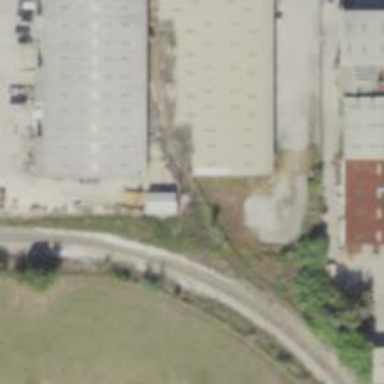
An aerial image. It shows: Disused railway spur.